Field crop: tomato
Growth stage: 2
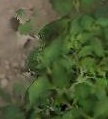
Species: tomato